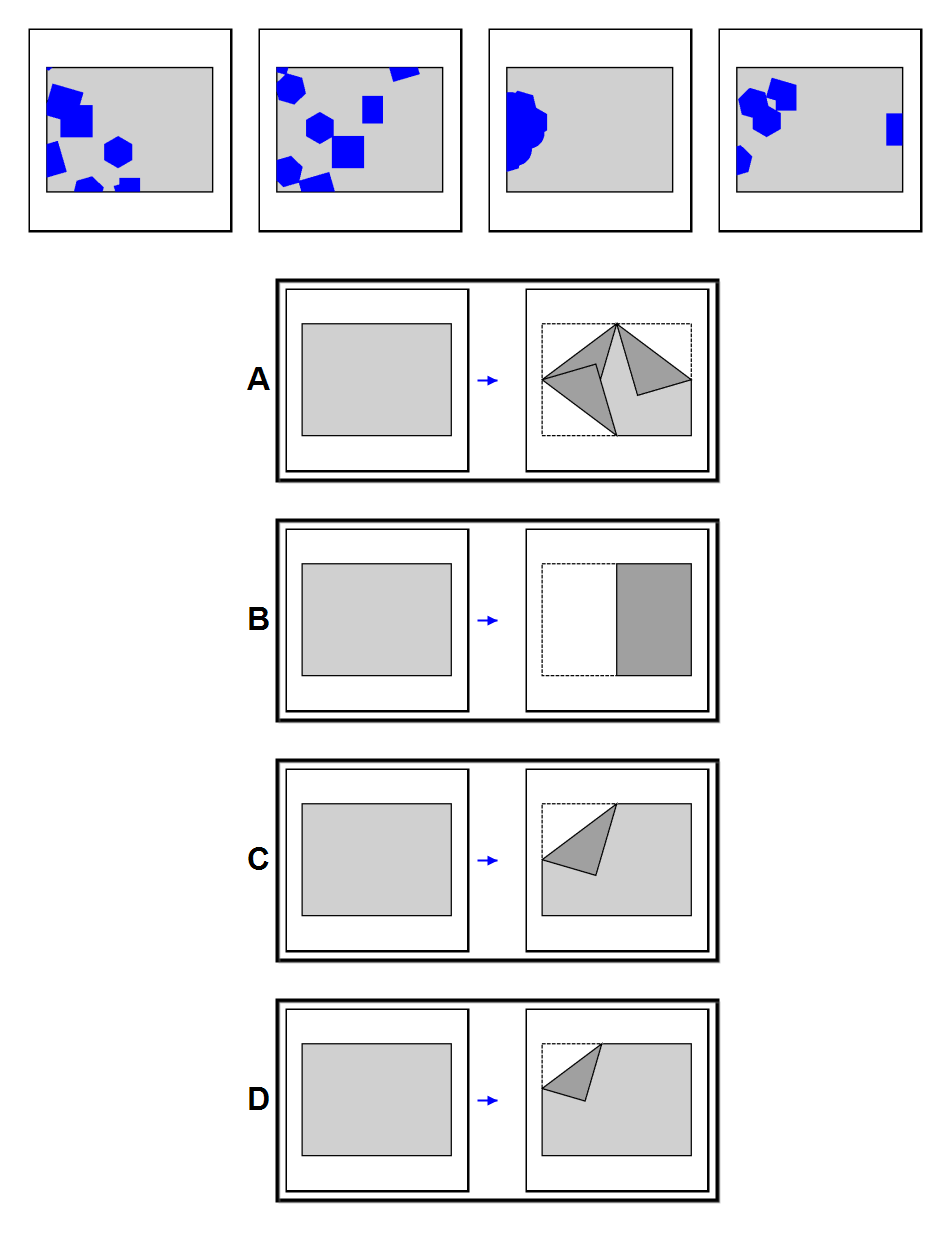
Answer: A